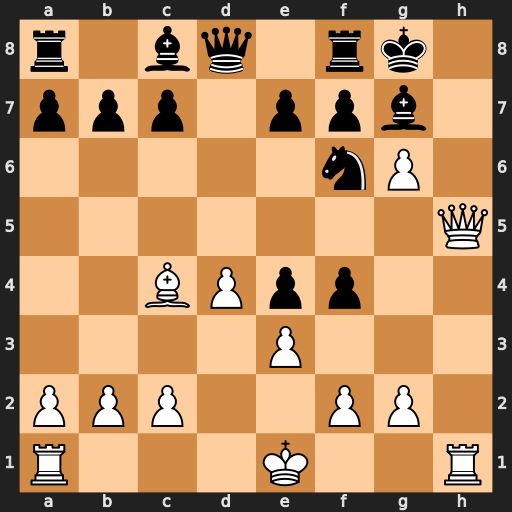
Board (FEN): r1bq1rk1/ppp1ppb1/5nP1/7Q/2BPpp2/4P3/PPP2PP1/R3K2R
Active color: w
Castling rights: KQ
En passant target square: -
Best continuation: gxf7+ Rxf7 Qxf7#